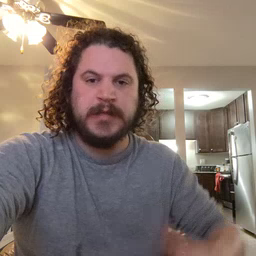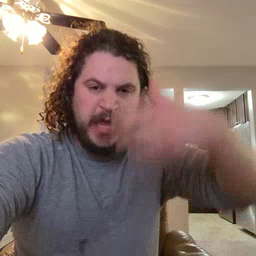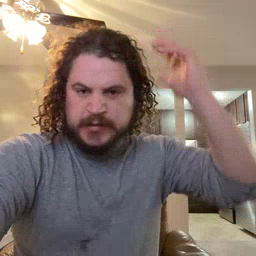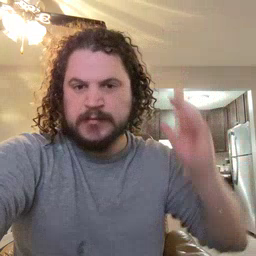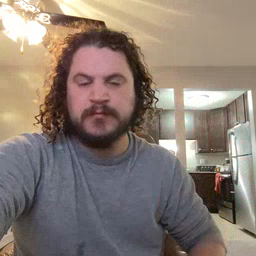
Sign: lion